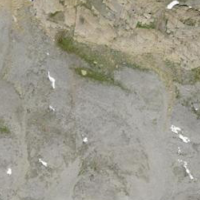
EUNIS habitat code: 48
Species observed at this site:
Silene acaulis